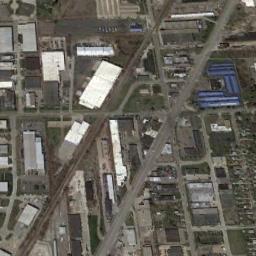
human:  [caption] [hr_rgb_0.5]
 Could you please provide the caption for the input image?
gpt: The industrial area is empty .

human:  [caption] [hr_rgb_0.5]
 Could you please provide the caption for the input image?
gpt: There are many houses in the industrial area .

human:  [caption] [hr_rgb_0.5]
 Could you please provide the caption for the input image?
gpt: The industrial area has lots of workshops of different sizes and some roads go through the industrial area .

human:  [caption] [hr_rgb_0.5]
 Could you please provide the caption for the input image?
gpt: In an industrial area, There are neatly planned factories and roads, Large parking lots, And green belts .

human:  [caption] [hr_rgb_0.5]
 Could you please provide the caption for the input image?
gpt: There are some white buildings and roads on the industrial area .